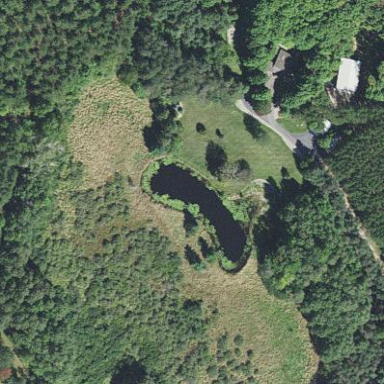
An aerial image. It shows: Pond surrounded by natural water.